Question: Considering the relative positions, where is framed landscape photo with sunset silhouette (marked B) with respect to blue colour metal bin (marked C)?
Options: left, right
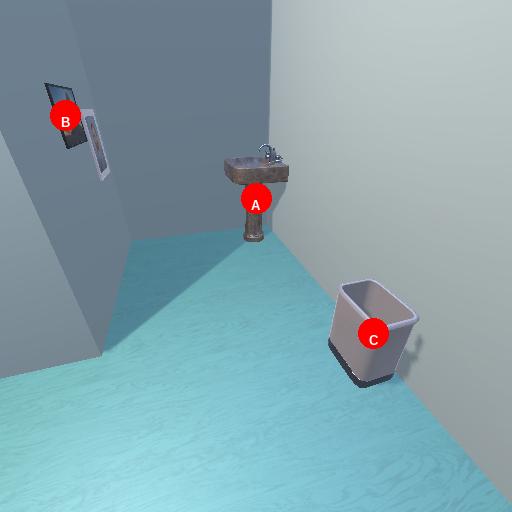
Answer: left